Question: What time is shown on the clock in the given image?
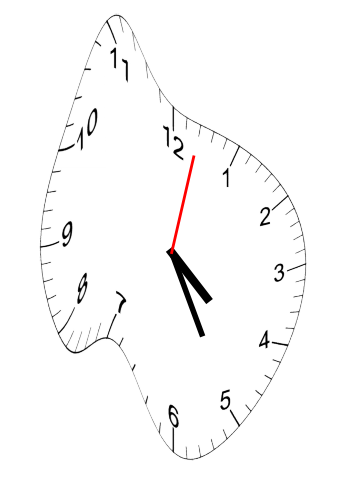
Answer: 04:25:02